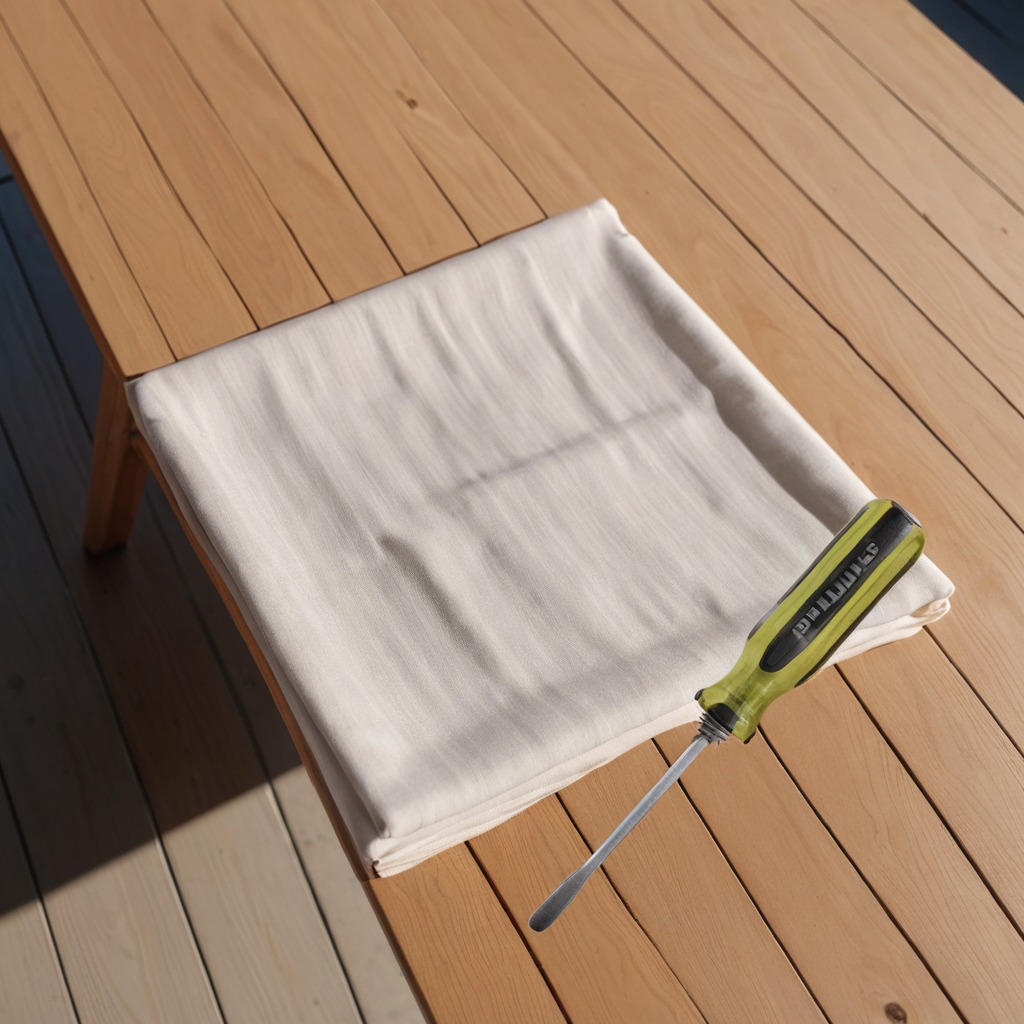
A screwdriver lies on a wooden table in an outdoor workshop during daytime bright natural light soft shadows worn but beneath the cloth.